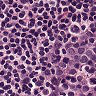
Metastatic tissue present: no